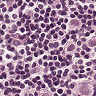
Metastatic tissue present: yes